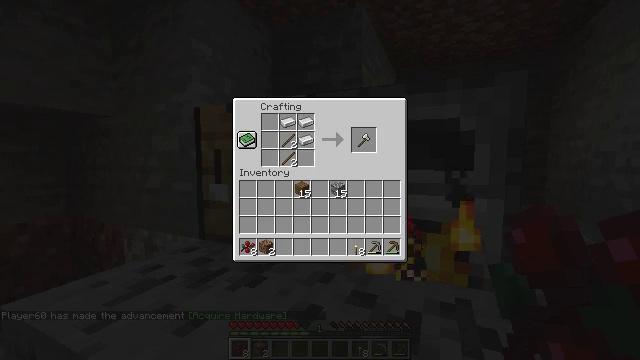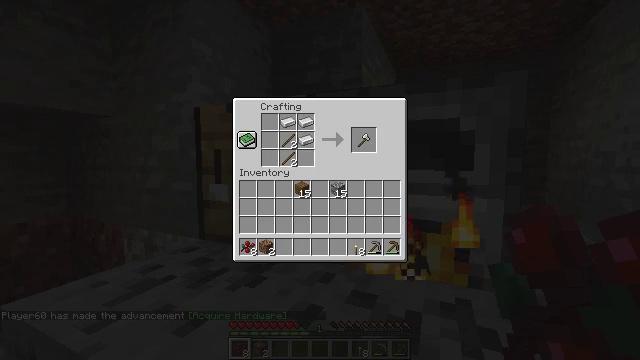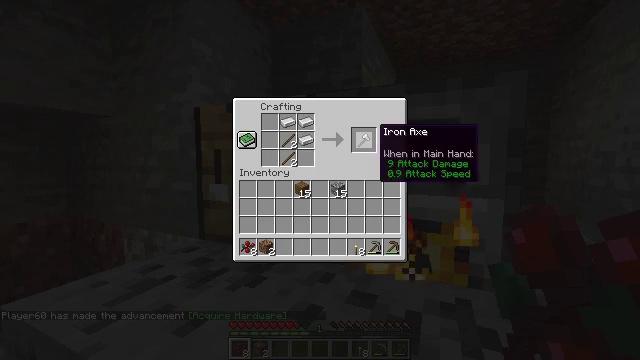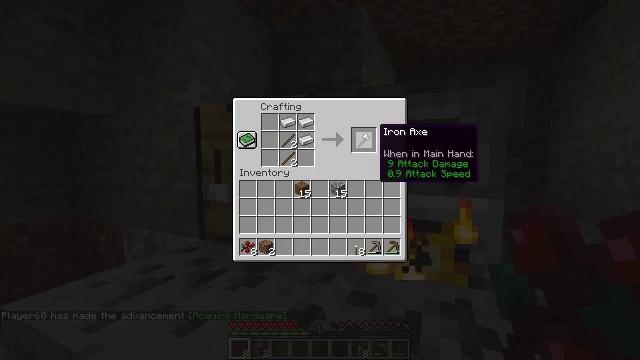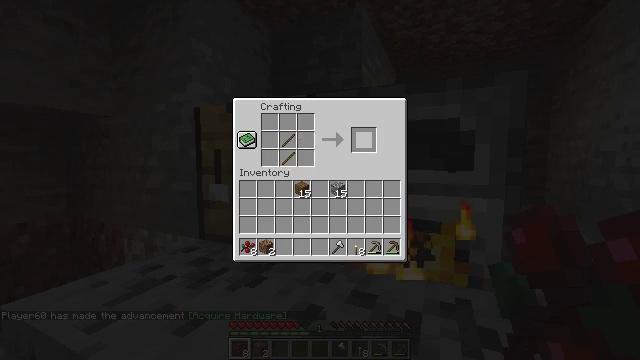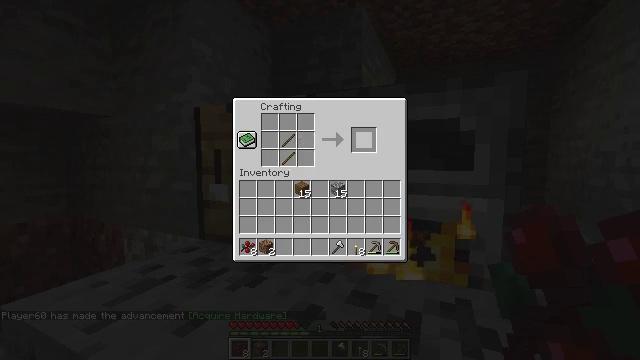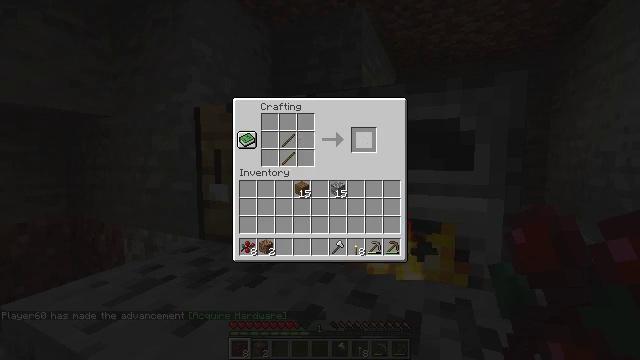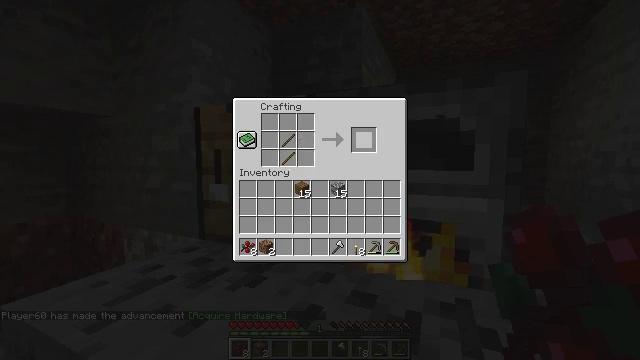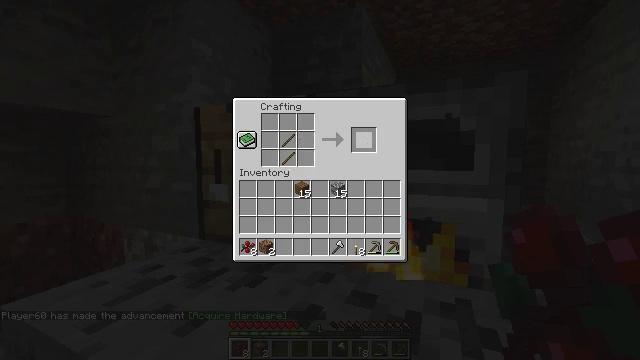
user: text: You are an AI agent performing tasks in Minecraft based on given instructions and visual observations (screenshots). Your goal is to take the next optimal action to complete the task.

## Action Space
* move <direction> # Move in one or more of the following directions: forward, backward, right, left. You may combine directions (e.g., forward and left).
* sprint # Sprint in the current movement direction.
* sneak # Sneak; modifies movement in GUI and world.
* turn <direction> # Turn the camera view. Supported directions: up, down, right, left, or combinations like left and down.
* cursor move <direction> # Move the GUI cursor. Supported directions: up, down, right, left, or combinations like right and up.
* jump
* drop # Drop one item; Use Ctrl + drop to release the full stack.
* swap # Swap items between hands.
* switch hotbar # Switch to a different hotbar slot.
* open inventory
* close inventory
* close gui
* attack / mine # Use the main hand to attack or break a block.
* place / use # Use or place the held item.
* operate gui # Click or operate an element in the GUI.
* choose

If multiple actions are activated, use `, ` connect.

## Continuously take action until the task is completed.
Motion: motion action
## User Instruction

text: Interact with the crafting table and craft a iron axe.
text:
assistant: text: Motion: sneak, cursor move left
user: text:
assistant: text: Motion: sneak, cursor move left
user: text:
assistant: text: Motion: sneak
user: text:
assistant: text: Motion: sneak, operate gui
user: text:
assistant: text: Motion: sneak, operate gui
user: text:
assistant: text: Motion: sneak, operate gui
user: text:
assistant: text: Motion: sneak
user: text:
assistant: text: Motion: sneak
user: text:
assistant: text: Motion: no_op